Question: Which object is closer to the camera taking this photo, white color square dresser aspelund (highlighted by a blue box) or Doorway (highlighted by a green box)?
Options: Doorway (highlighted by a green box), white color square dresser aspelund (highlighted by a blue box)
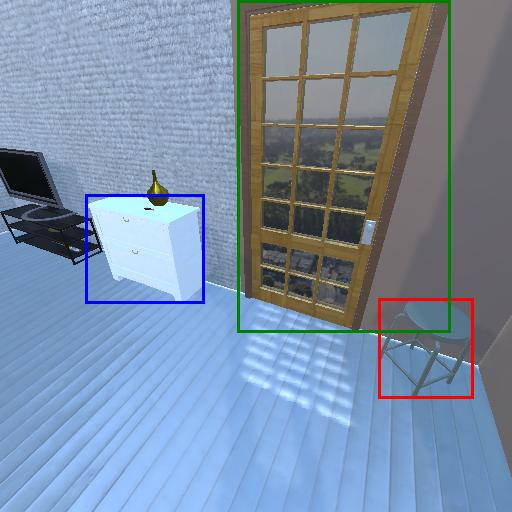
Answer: Doorway (highlighted by a green box)